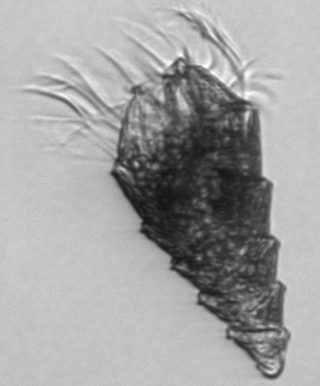
Label: Laboea_strobila